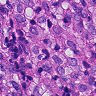
Metastatic tissue present: yes